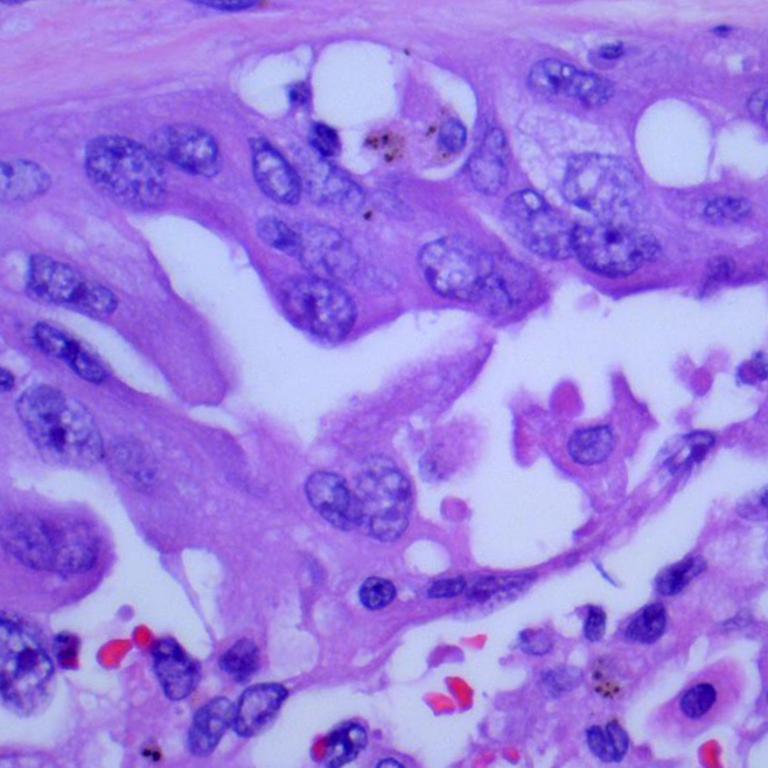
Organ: lung
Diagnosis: adenocarcinomas